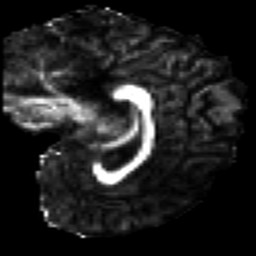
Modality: FA
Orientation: sagittal
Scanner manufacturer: siemens
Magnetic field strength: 3 T
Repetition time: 7.8 s
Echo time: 0.09 s